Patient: sex M, age 29
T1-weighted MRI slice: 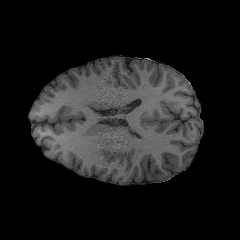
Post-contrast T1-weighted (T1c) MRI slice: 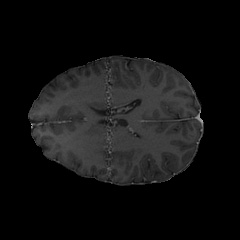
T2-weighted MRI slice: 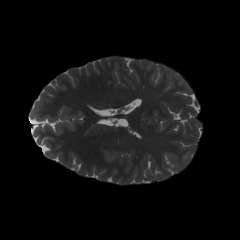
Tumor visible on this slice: yes
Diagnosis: Astrocytoma, IDH-mutant
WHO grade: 2